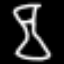
Label: hourglass